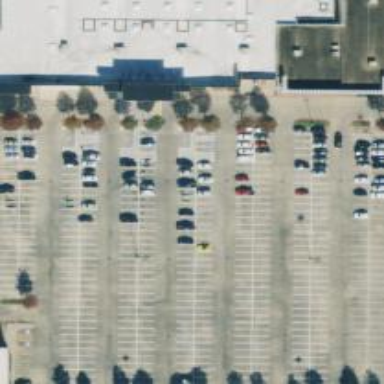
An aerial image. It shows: Parking space is available.